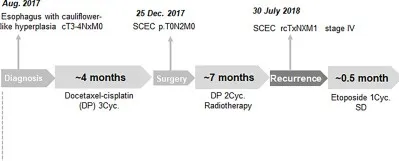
The flowchart of the case timeline to illustrate the diagnosis and treatment.
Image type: chart (chart)